Interaction volume radius: 5 \u00c5
Interaction volume height: 40 \u00c5
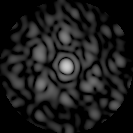
Disorder parameter: 0.7631